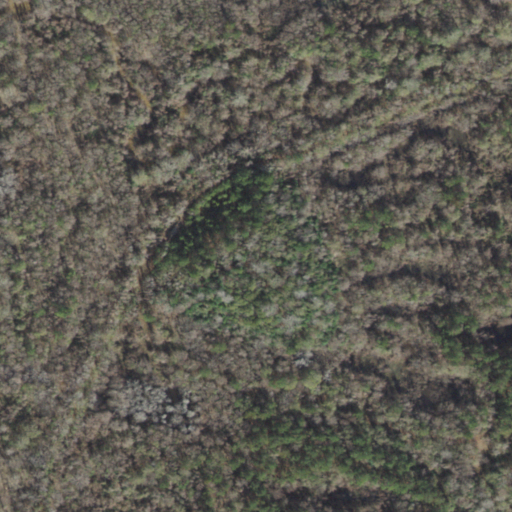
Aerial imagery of mountain in Florida named Rocky Mound containing only woody wetlands